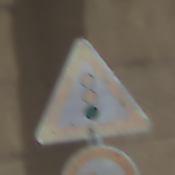
Verkehrszeichen: Lichtzeichenanlage
Zusatzzeichen unten: UeberholverbotKraftfahrzeuge
Umgebung: Roofed, Beach
Tageszeit: Midday
Wetter: Overcast
Licht: Natural
Jahreszeit: NotSpecified
Kontrast: LowContrast